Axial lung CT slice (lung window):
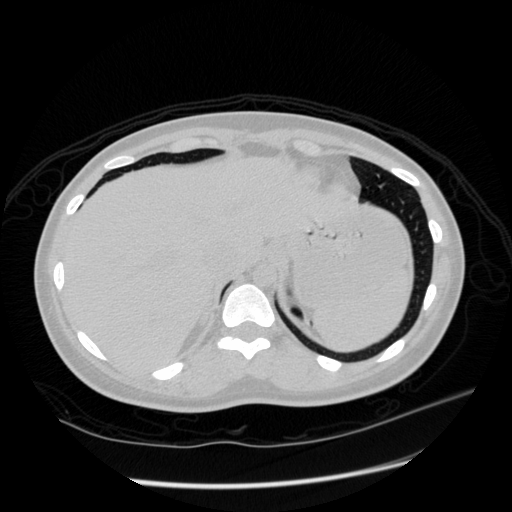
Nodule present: no